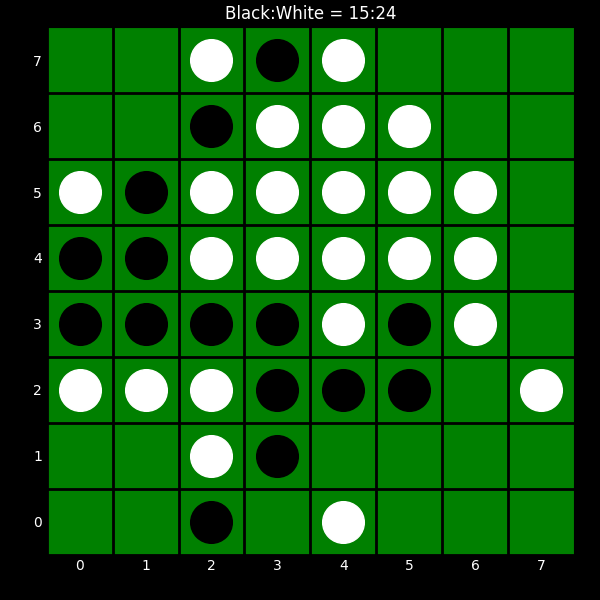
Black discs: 15
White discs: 24